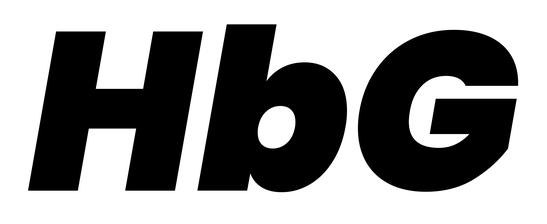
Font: Poppins-BlackItalic